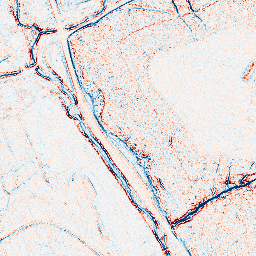
Category: edge_preserving
Decomposition family: bilateral
Decomposition parameters: d: 5
sigma_color: 100
sigma_space: 100
Upsampling method: cubic_catmull_rom
Upsampling parameters: scale: 8
Upsampling scale: 8